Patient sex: F
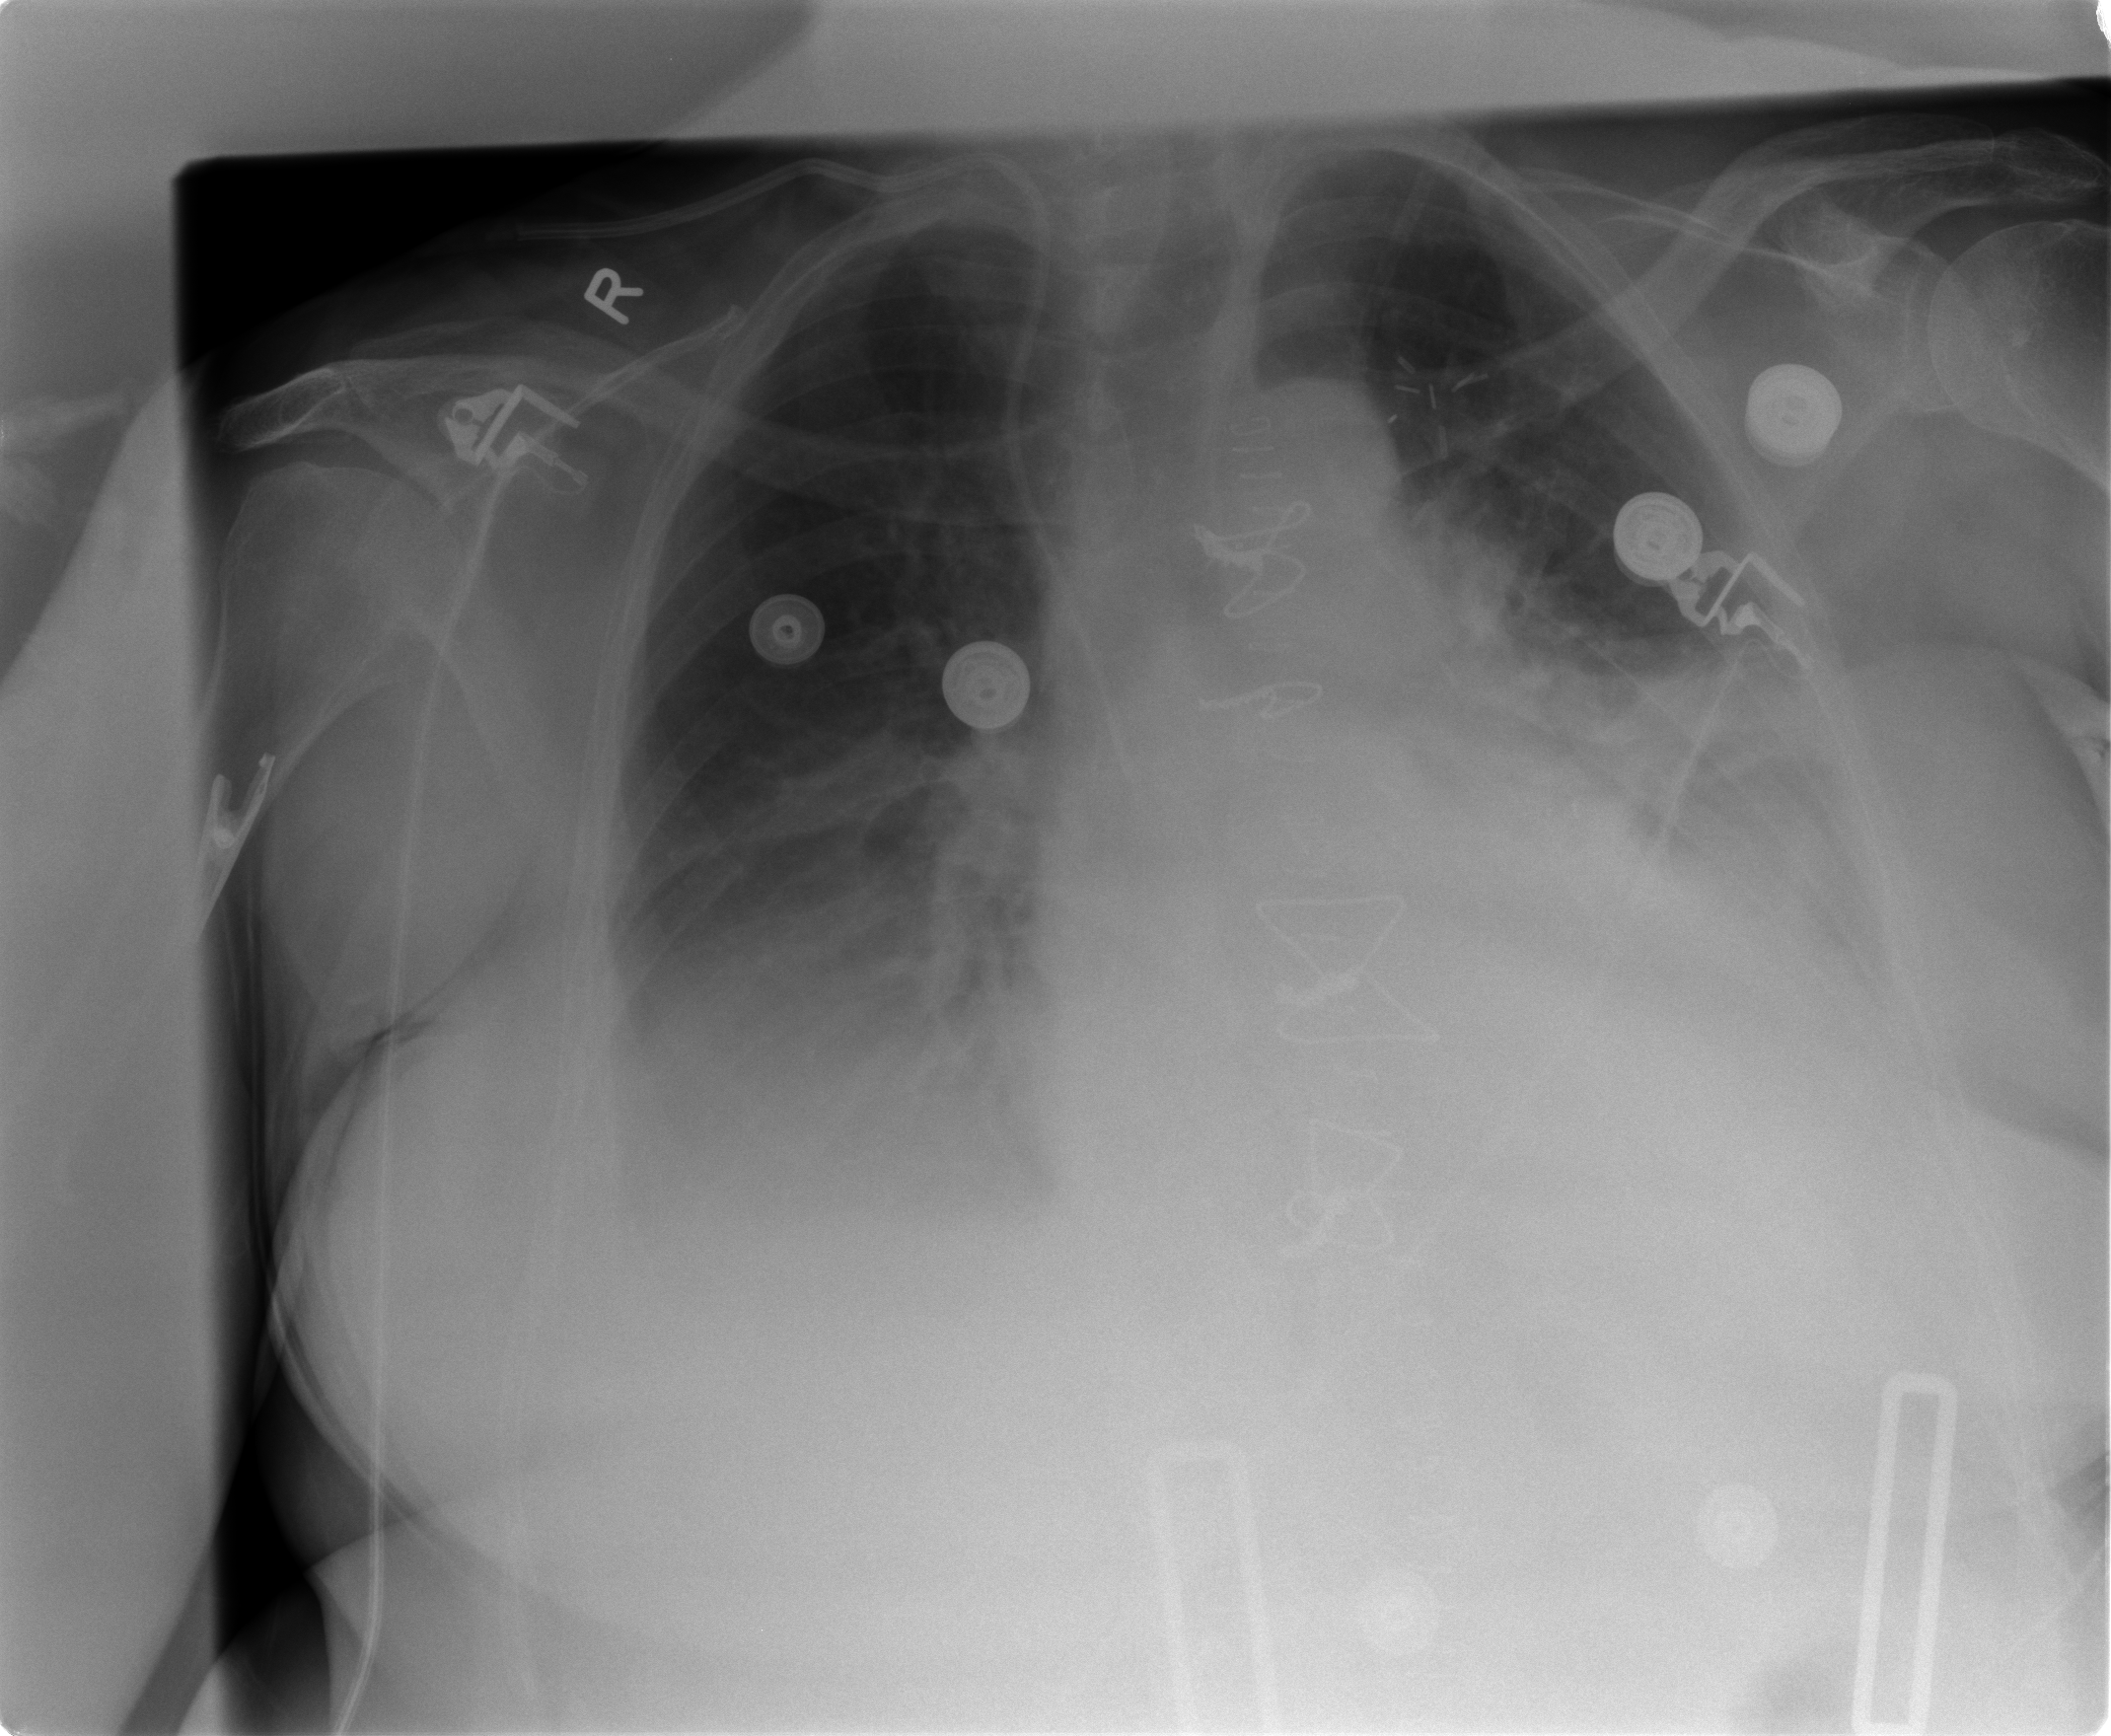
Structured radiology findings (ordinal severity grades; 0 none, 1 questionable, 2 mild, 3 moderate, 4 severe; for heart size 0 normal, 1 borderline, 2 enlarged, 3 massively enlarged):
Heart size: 2
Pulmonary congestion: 2
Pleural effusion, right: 3
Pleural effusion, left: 2
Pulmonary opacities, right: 0
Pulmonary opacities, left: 0
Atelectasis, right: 2
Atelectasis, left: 3